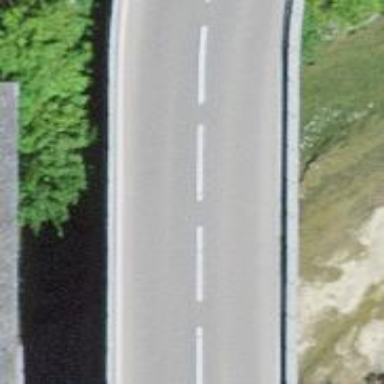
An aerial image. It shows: Tertiary road with asphalt surface that goes over bridge.